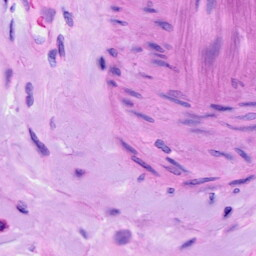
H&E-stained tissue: Ovarian